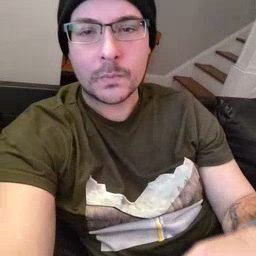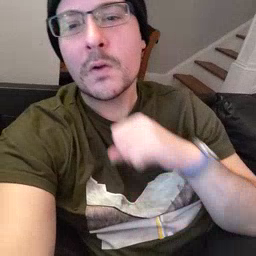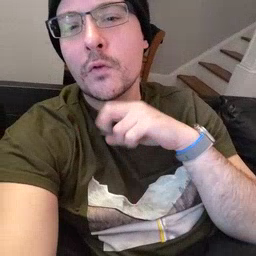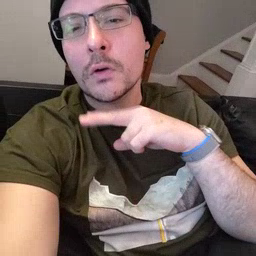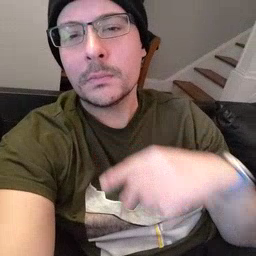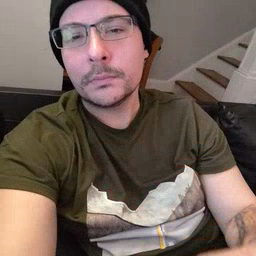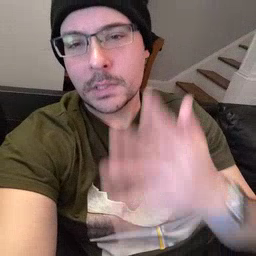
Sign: frog